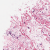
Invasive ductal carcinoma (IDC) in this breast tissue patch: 0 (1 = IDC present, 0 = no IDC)